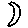
Label: moon